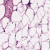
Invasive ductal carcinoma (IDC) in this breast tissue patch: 0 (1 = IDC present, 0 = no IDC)